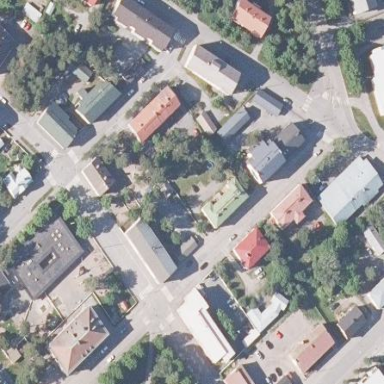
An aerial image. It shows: Kindergarten.